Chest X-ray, PA view. Patient: 52 years old, sex F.
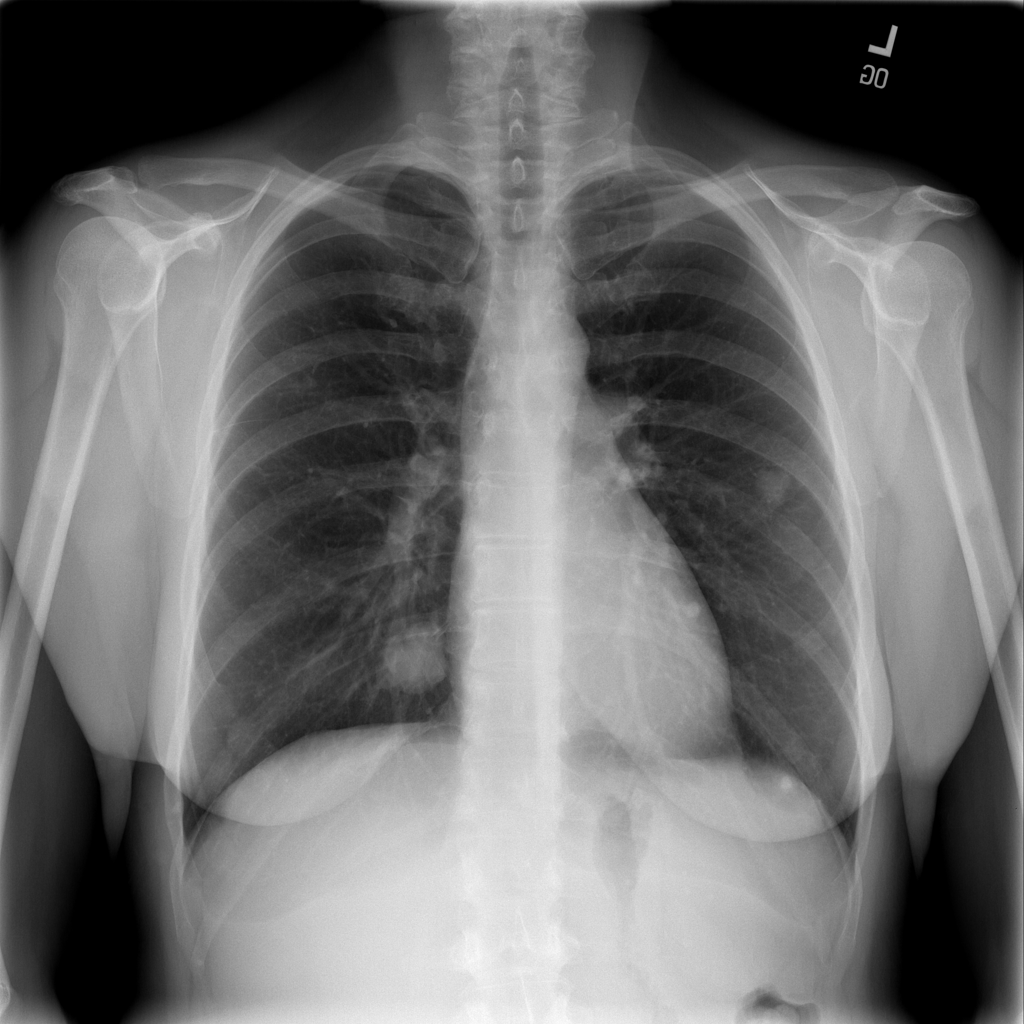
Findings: No Finding